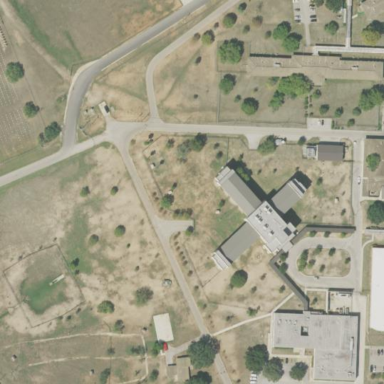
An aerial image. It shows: Healthcare facility identified as hospital.